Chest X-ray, AP view. Patient: 30 years old, sex F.
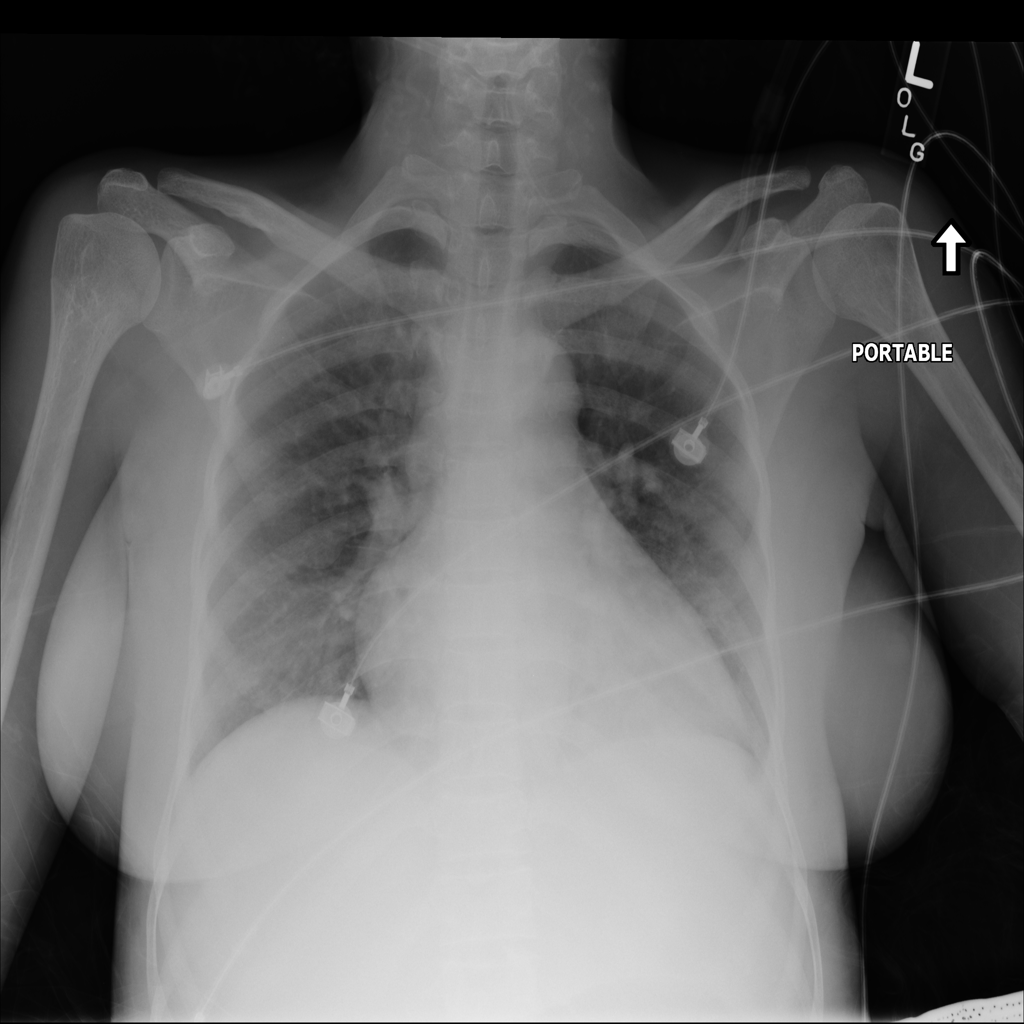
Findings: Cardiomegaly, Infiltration